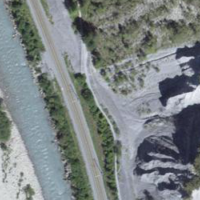
EUNIS habitat code: 48
Species observed at this site:
Dryas octopetala